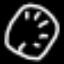
Label: clock